Field crop: tomato
Growth stage: 1
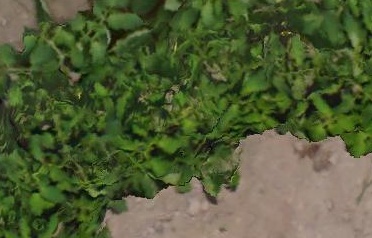
Species: tomato